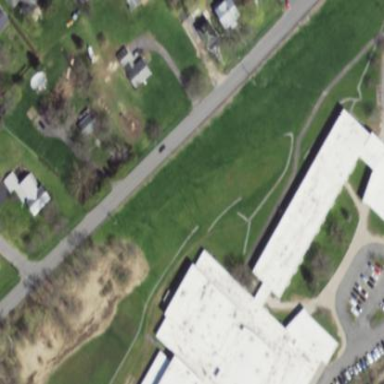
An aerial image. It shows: School building.